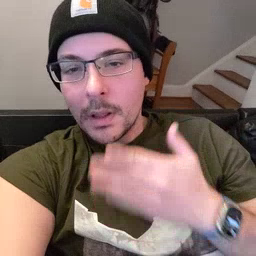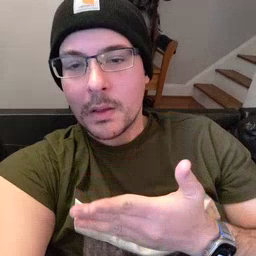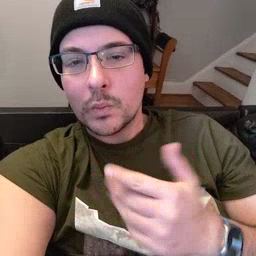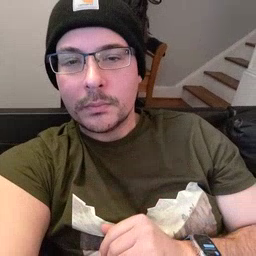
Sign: thankyou